Question: I'm working on making client side validation for inputs.
I had had been using PHP to do it all.
Needless to say things got cluttered very quickly.
So I looked in to JS and HTML5 and want to move in to that system for validation.
The messages I want to show are like this:

I know that these are done with the the '<input type="email">' tag.
After some help, I was pointed to this page <URL>.
However I cant seem to get anything to popup.
I copied code straight from there site and nothing.
'''
<input id="foo" type="number" max="2" value="1" />
<input id="bar" type="number" max="2" value="3" />
<script>
document.getElementById('foo').validity.rangeOverflow; //false
document.getElementById('bar').validity.rangeOverflow; //true
</script>
'''
What am I missing to make the notification appear?
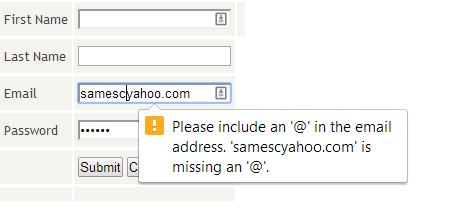
Answer: That popup is a new implementation in HTML5. Just create an input field like this:
'''
<input type="email">
'''
The popup appears automatically when the form is submitted if the input isn't an email-address.
More about the new input fields in HTML5 is at <URL>.